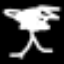
Label: palm tree